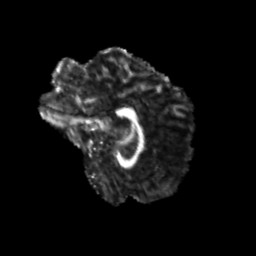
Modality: FA
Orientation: sagittal
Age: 24
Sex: male
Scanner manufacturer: siemens
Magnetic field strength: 3 T
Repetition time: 3.5 s
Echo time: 0.104 s